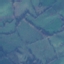
Land use / land cover: Pasture